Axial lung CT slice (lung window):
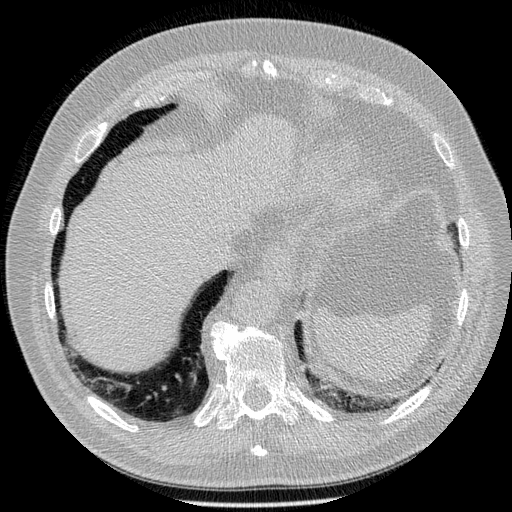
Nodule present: no